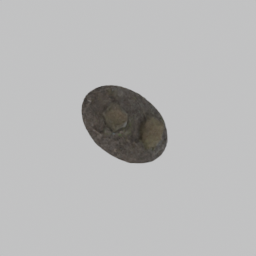
Label: nature